Field crop: maize
Growth stage: 2
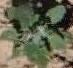
Species: chenopodium